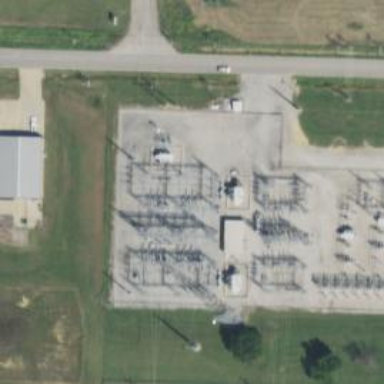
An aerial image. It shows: Transmission-level power substation.